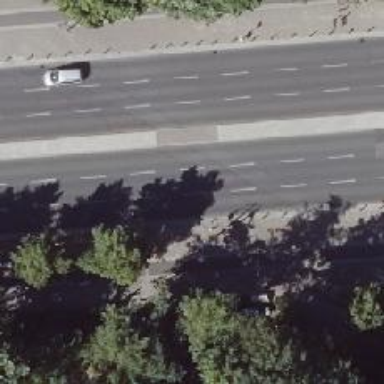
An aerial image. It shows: Footway with asphalt surface and crossing.